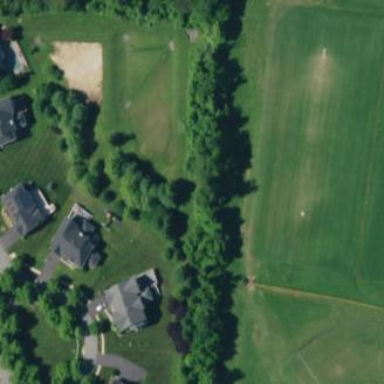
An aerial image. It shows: Soccer pitch designated for leisure and sports activities.